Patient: sex M, age 65
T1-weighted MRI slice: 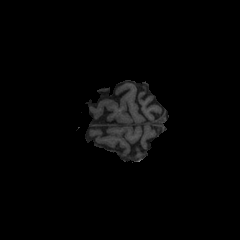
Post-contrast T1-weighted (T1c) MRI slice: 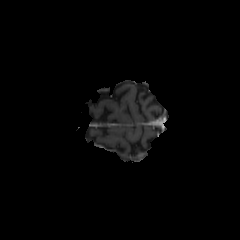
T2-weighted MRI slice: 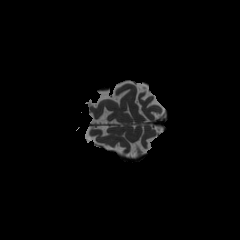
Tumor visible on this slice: no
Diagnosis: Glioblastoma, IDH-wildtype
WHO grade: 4